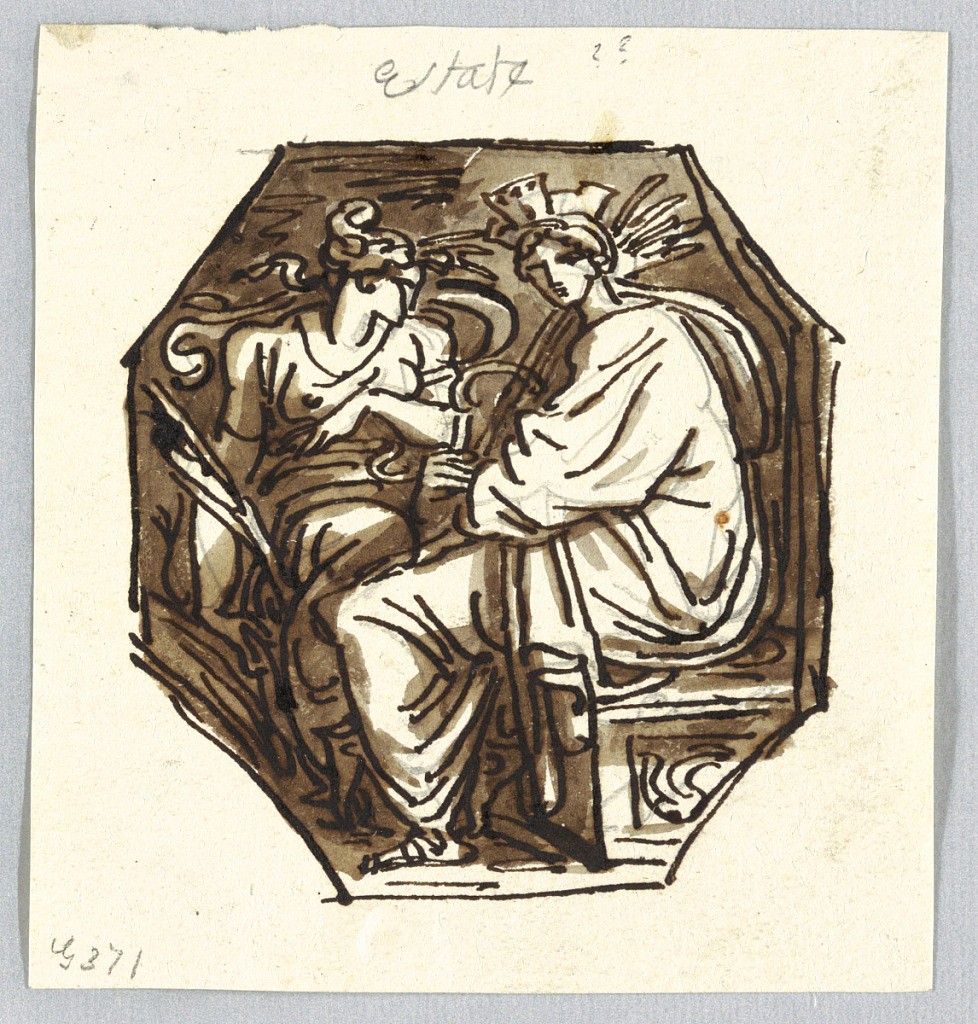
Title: Decorative Project with Octagonal Representation of Summer
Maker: Felice Giani, Italian, 1758–1823
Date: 1815
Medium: Pen and brown ink, brush and brown wash on cream laid paper
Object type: Drawing
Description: Ceres shown in profile sitting upon bench. Another girl shown seated in front.